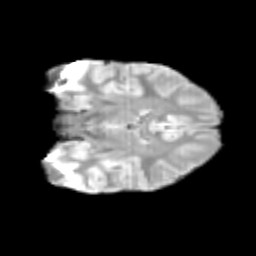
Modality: T2w
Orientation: coronal
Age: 12
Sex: female
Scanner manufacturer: siemens
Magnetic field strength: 3 T
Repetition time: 3.8 s
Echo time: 0.07 s